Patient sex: M
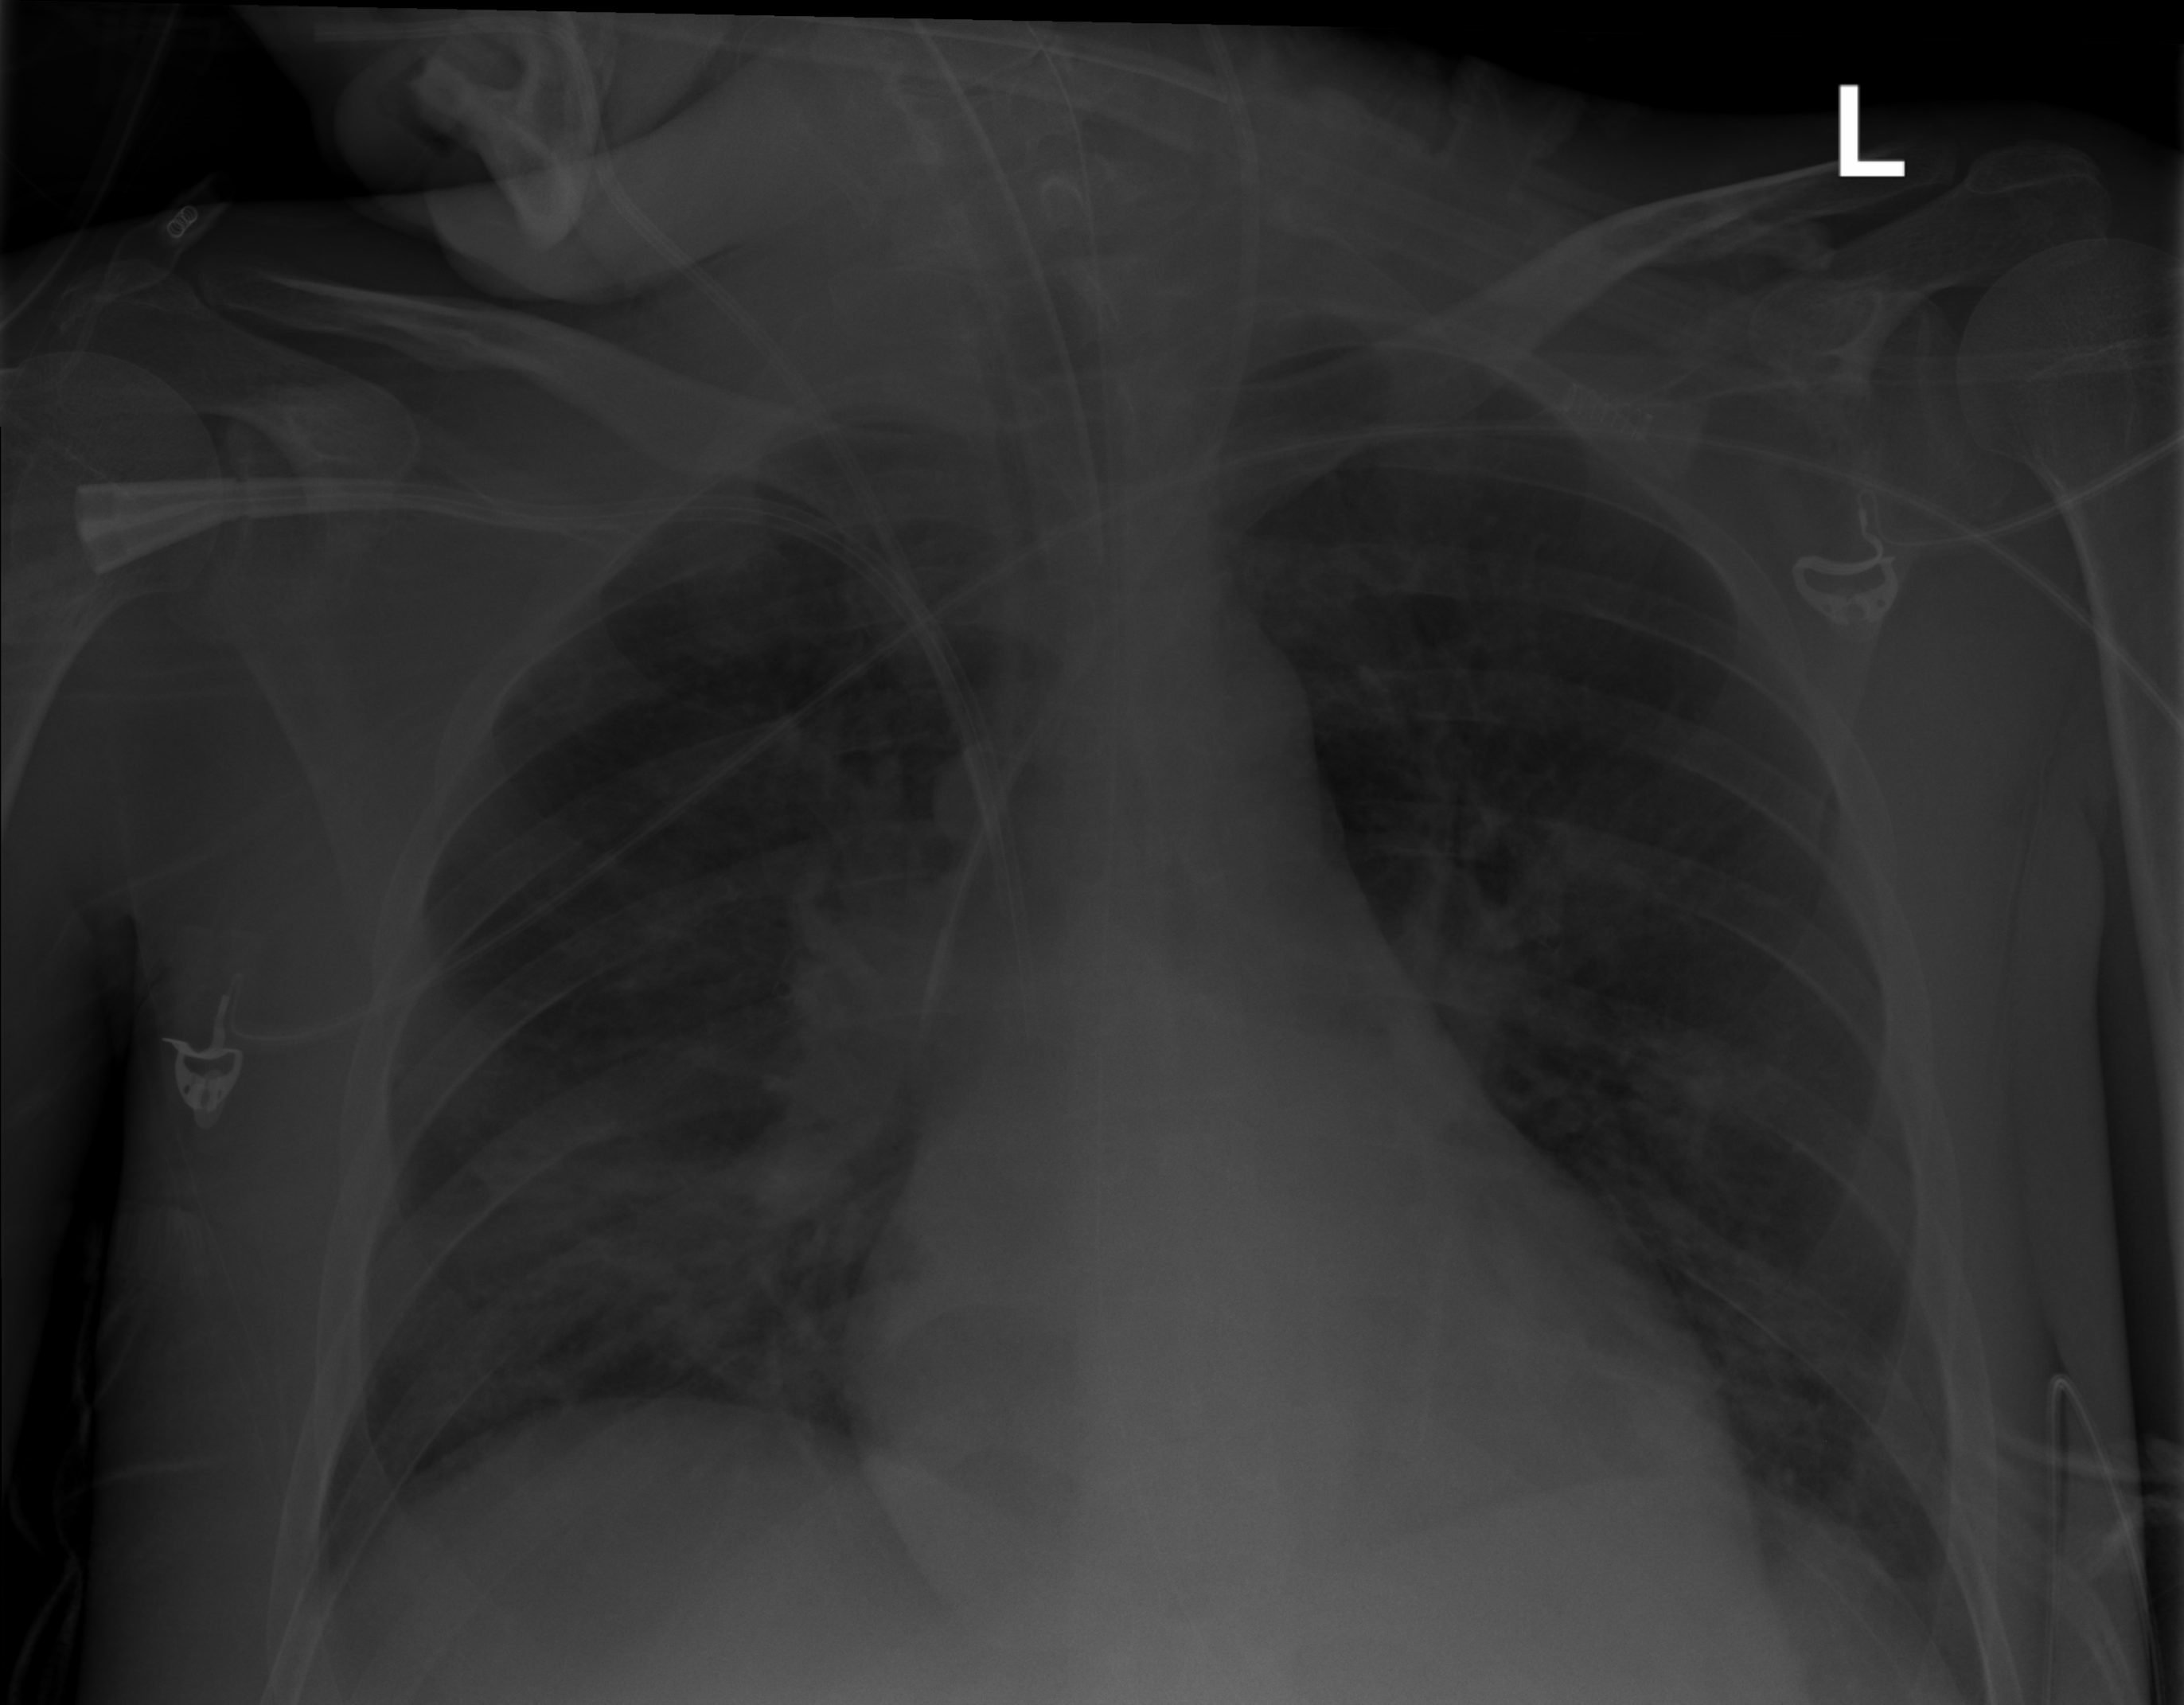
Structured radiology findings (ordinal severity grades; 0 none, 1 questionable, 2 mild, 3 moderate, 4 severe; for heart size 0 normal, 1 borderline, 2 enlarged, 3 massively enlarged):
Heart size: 2
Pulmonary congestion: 0
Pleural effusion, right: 2
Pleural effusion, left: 0
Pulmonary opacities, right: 2
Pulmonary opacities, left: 0
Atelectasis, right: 2
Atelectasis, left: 0